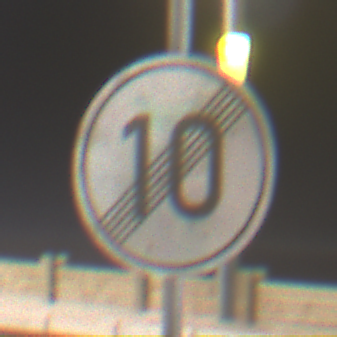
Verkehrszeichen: EndeGeschwindigkeit10
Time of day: Night
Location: Outdoor (Urban)
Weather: PartlyCloudy
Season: NotSpecified
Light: Artificial